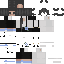
A female human skin with dark skin, wearing brown helmet dressed in a black robe top and black pants, featuring a closed mouth.